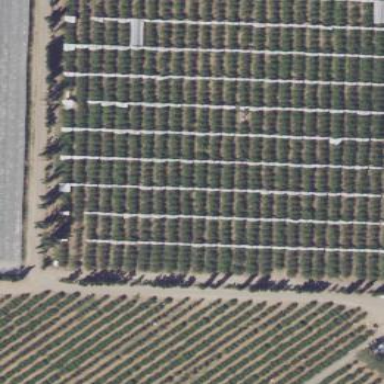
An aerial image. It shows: Orchard.